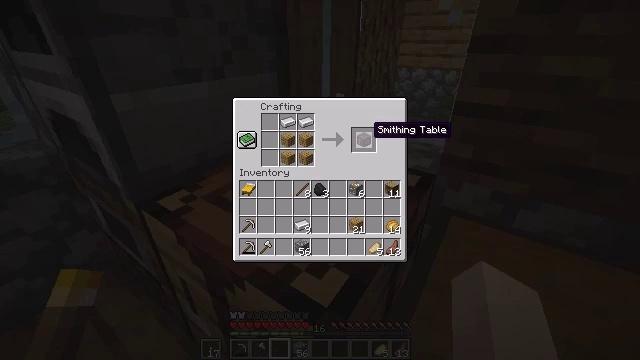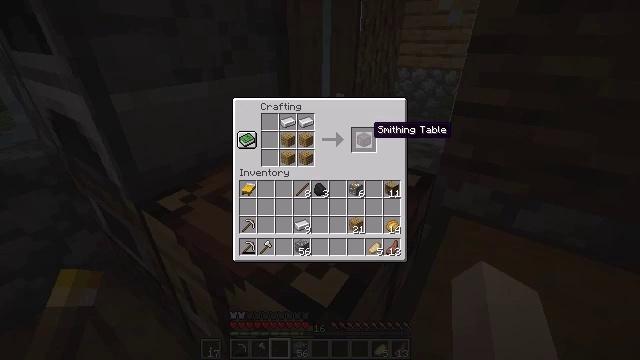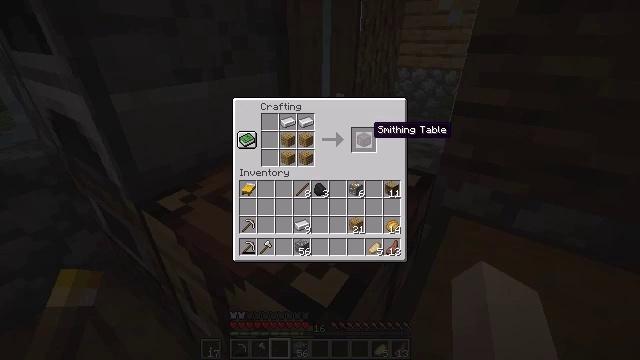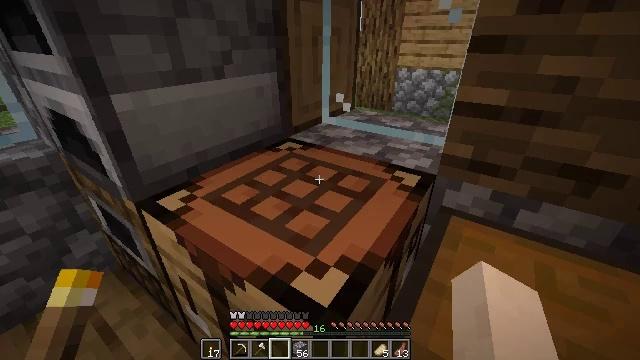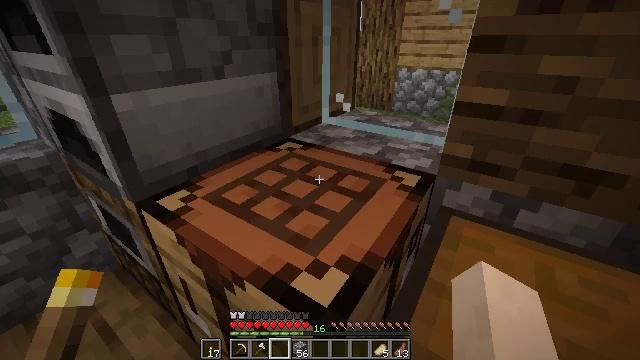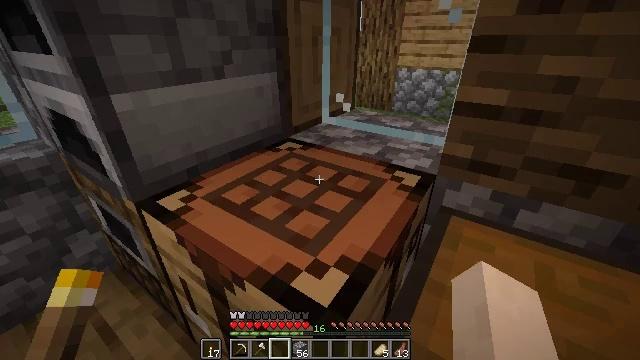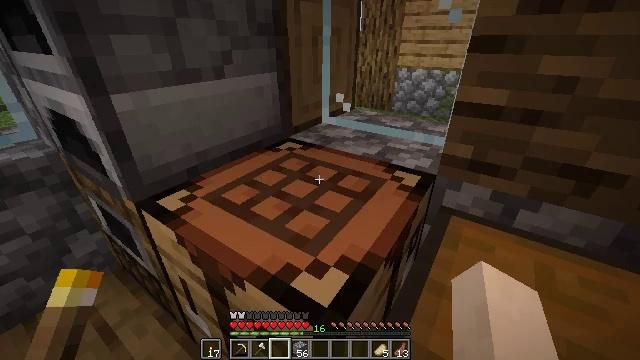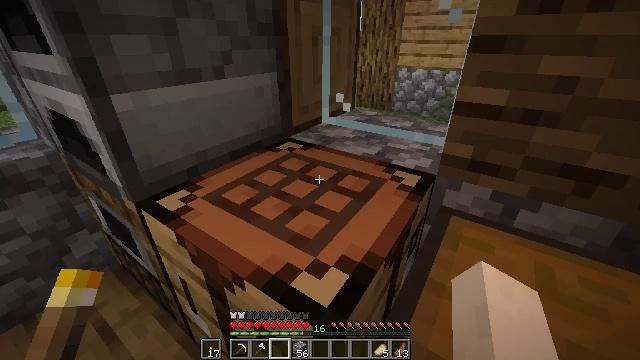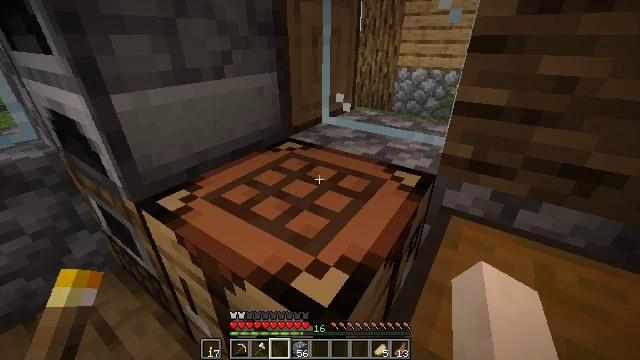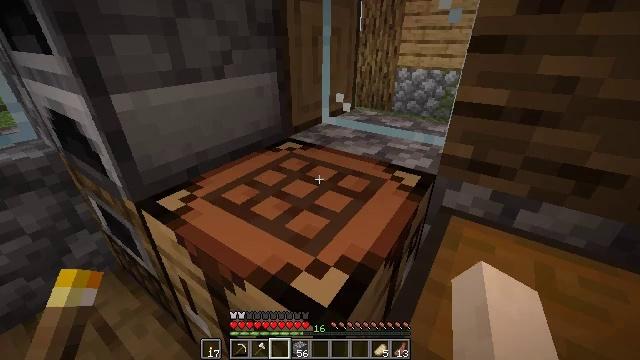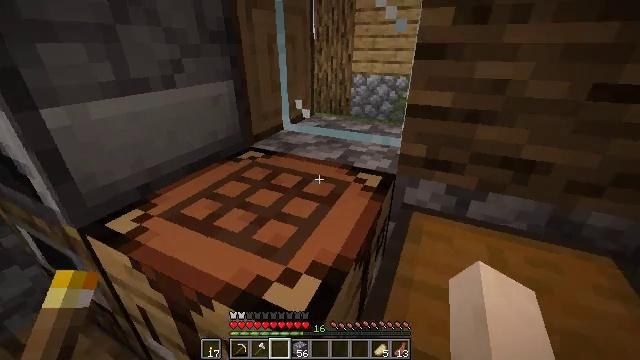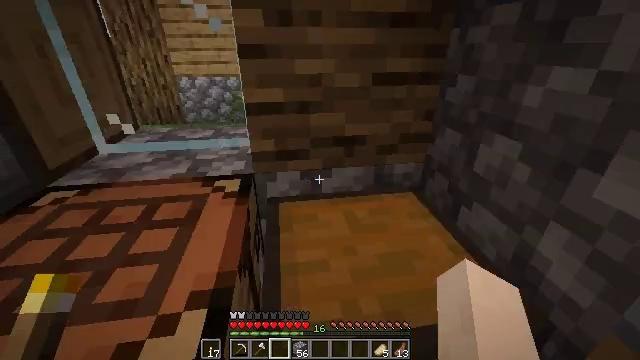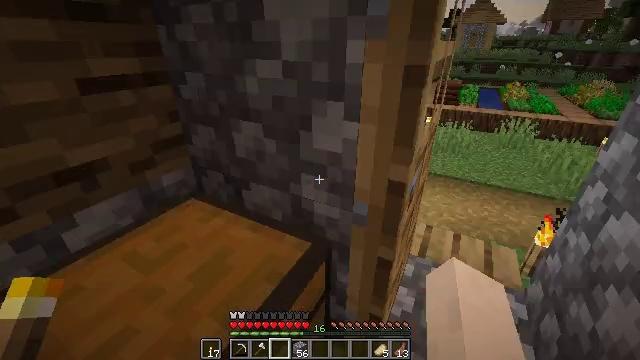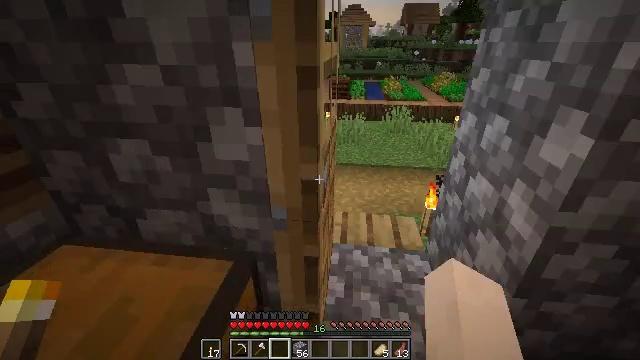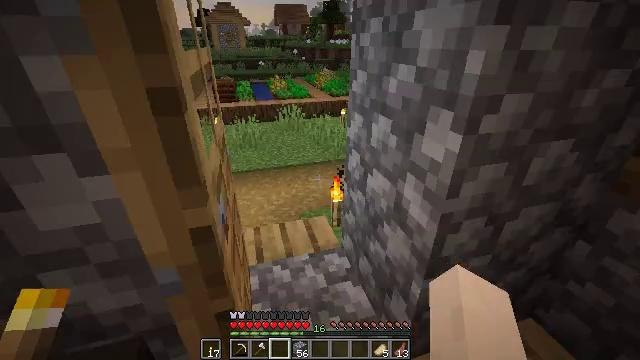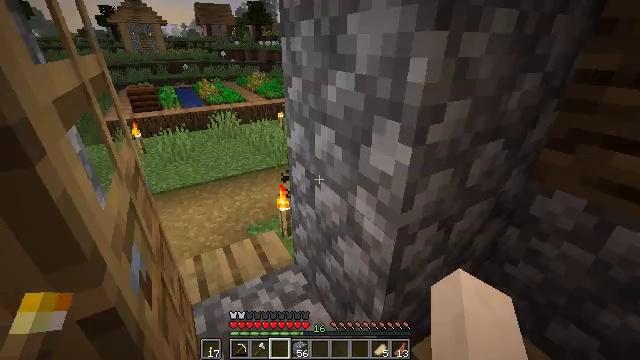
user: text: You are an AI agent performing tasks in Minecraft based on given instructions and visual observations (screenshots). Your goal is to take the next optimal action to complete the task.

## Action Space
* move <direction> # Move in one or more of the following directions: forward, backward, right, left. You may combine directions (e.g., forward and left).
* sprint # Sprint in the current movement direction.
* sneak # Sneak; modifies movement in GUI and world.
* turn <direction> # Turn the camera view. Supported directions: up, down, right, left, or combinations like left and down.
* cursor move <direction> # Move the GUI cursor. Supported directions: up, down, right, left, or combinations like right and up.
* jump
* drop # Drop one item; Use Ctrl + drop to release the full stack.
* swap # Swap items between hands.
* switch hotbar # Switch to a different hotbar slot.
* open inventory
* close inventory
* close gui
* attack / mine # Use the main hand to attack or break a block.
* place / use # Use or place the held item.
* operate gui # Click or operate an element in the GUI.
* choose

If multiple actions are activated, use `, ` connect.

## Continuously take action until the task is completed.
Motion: motion action
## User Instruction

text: Get a smithing table by crafting it.
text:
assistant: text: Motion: no_op
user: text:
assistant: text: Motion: no_op
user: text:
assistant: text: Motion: no_op
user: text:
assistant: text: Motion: close gui
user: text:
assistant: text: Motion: no_op
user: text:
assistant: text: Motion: no_op
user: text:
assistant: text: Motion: no_op
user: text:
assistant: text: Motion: no_op
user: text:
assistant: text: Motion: no_op
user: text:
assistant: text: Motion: turn right and up
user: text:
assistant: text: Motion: turn right
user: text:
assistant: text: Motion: turn right
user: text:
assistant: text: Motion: move forward, turn right
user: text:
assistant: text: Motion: move forward, turn right
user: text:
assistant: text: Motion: move forward, turn right
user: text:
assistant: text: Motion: move forward, turn right
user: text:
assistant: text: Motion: move forward
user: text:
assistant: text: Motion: move forward
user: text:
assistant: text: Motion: move forward
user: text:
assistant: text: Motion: move forward
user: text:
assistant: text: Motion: move forward
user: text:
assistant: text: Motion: move forward, sprint, turn left and up
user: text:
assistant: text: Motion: move forward, sprint, turn left and up
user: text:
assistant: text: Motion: move forward, sprint, turn left and up
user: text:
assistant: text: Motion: move forward, sprint, turn left and up
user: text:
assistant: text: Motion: move forward, sprint, turn left and up
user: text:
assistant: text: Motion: move forward, sprint
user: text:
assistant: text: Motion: move forward, sprint
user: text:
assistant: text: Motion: move forward, sprint
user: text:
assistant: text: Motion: move forward, sprint